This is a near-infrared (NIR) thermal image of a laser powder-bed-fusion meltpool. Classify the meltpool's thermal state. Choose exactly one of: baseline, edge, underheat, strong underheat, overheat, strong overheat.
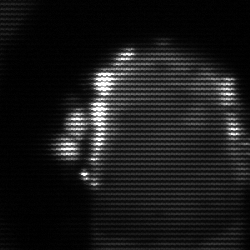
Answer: baseline